Question: I have a client-server project over UDP pass string from client and server and vice versa. I want to pass unbounded length of strings between the server to the client, I thought about a solution in which the server puts an 'ETX' char at buffer[strlen(buffer)+1] to indicate the client there is more buffers to come and that the client doesn't need to close the connection and wait for more data to come.
1. Is it a good idea to design the mechanism like that?
2. Is there a better solution (I want to avoid declare a convention of )
3. How C#/java will handle ETX char if it needs to print it?

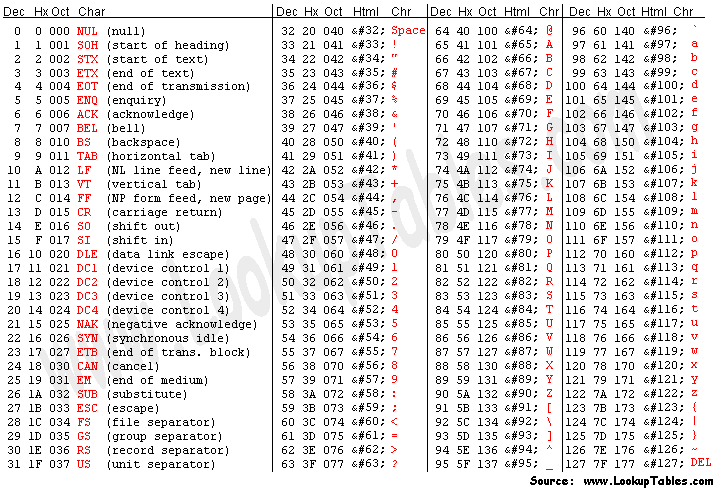
Answer: > Is it a good idea to design it like that?
It depends. You said that you want to use UDP. How will you handle packets that are lost or that are received out of order?
> Is there a better solution (I want to avoid declare a convention of )
If you want to send a continuous stream it's easier to just use TCP.
> How C#/java will handle ETX char if it needs to print it?
They will almost surely print it as the control character that it is. It can be displayed as a blank or as a square for example.